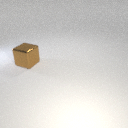
large brown metal cube